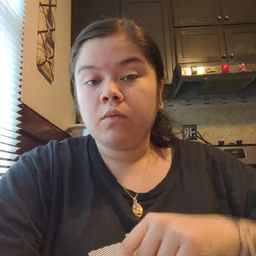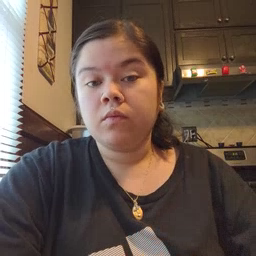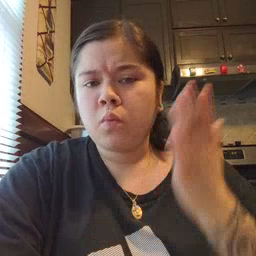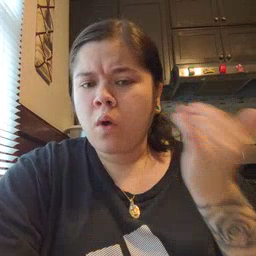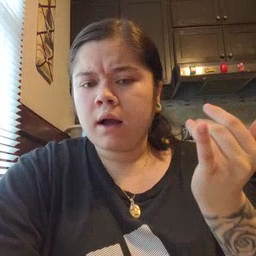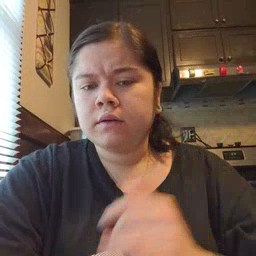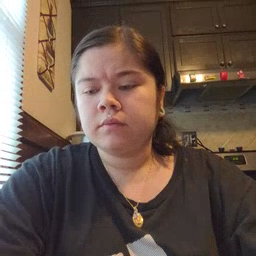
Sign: why